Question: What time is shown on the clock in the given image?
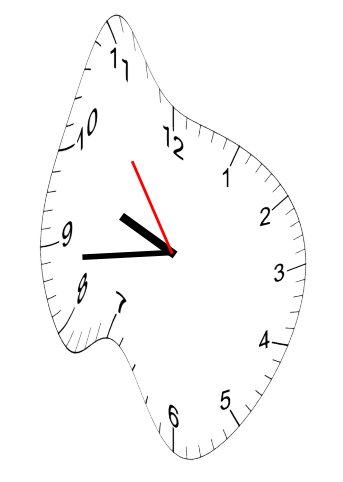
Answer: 09:43:54